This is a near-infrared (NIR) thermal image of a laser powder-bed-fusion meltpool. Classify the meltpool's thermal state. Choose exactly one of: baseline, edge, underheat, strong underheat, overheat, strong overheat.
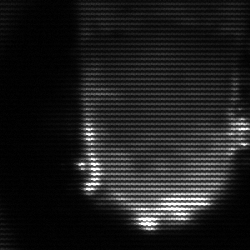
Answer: baseline